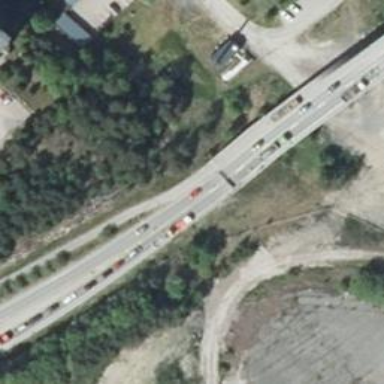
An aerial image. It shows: Bridge over cycleway track.